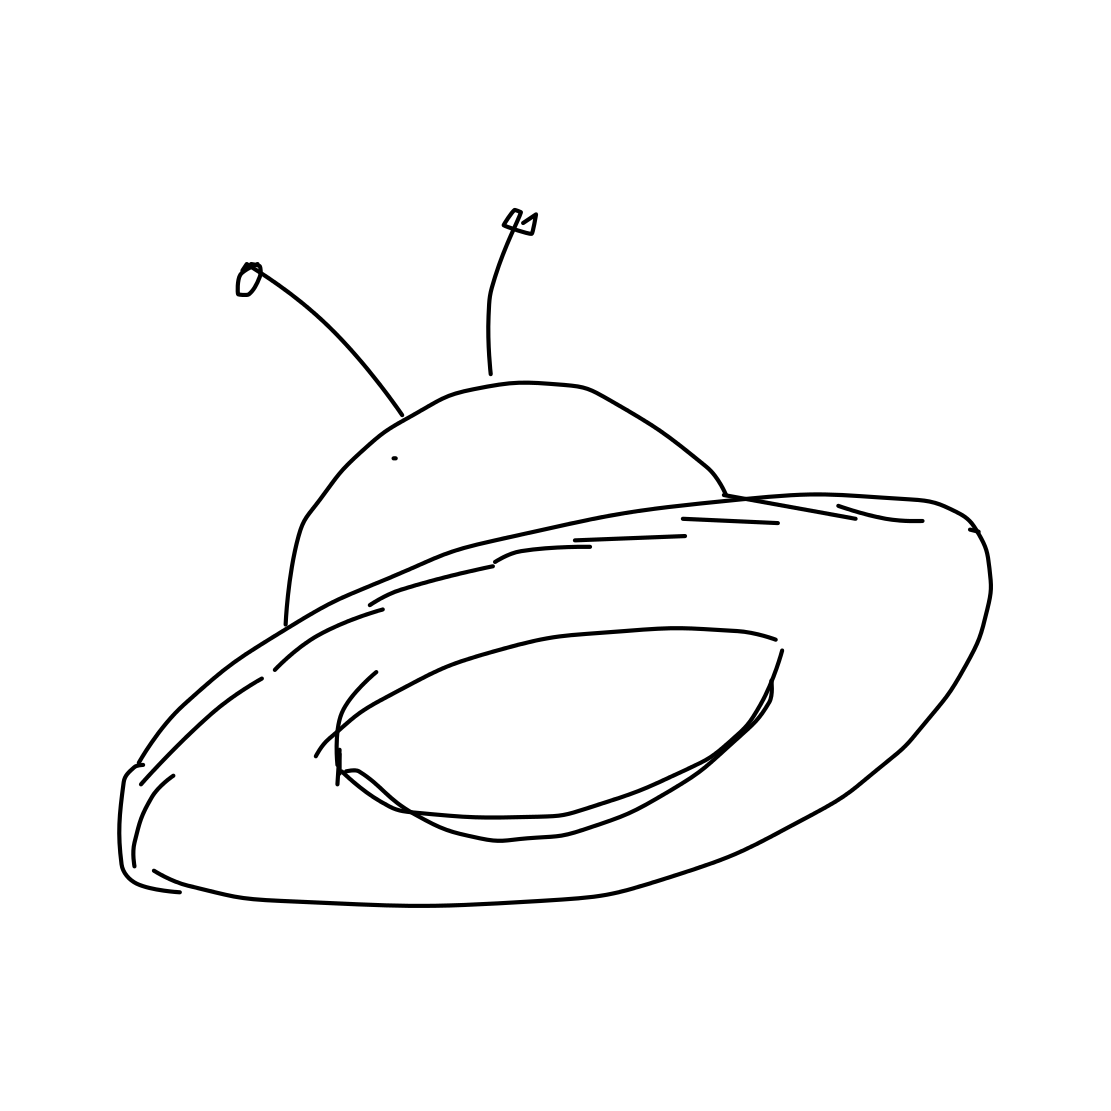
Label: flying saucer